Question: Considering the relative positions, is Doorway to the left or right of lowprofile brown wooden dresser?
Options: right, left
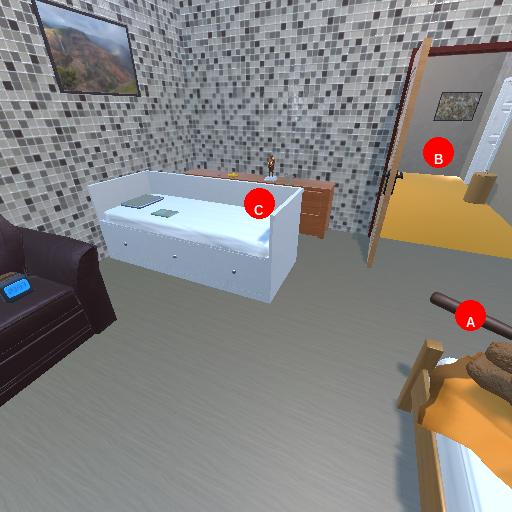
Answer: right